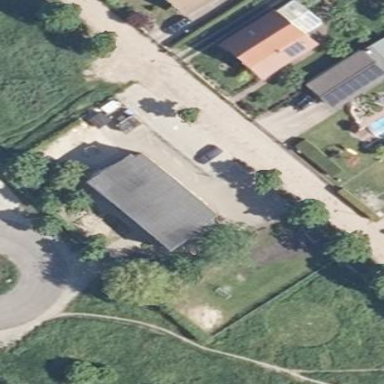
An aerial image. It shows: Kindergarten building.